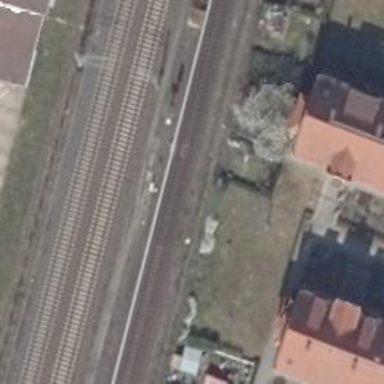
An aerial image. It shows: Railway signal.